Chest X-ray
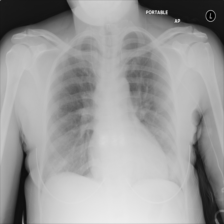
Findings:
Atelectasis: negative
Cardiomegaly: negative
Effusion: negative
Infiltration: negative
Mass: negative
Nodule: negative
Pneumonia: negative
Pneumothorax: negative
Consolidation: negative
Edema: negative
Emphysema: negative
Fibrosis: negative
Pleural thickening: negative
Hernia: negative